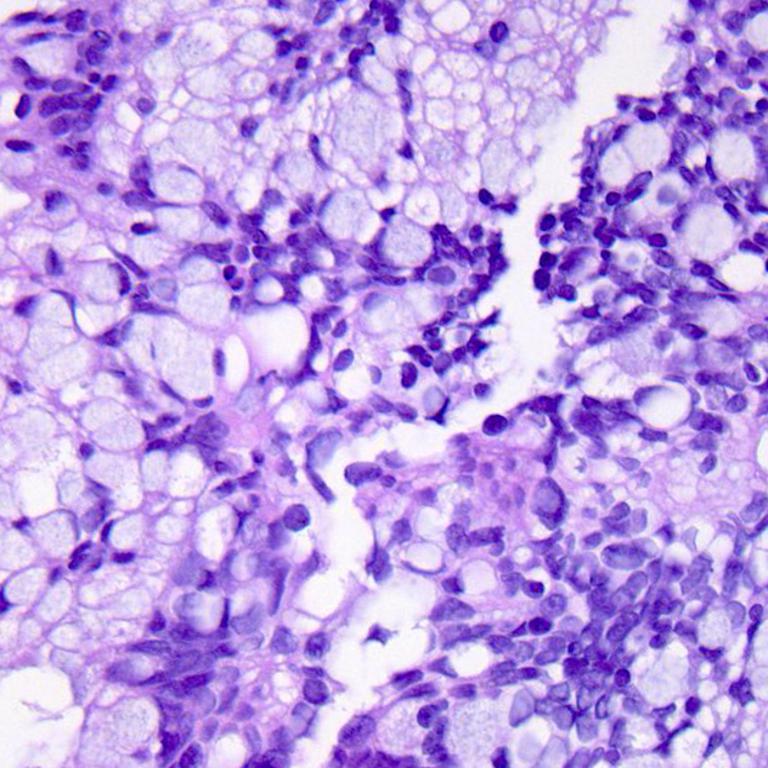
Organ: colon
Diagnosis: adenocarcinomas